Question: Here is my code (largeAsteroids.count is never 0):
'''
var largeAsteroids=[[SKTexture]]()
func randomLargeAsteroidTextures()->Array<SKTexture>{
let i=Int(arc4random())%largeAsteroids.count
return largeAsteroids[i]// this line triggers EXC_BREAKPOINT
}
'''
When I execute my code, I receive no errors but I get a EXC_BREAKPOINT. I ensured there wasn't any breakpoint and at index i there was a valid object.

First I changed SKTexture to AnyObject, it didn't help.
Then I tried to use NSMutableArray instead of swift array, problem still exist:
'''
var largeAsteroids=NSMutableArray()
func randomLargeAsteroidTextures()->AnyObject{
let i=Int(arc4random())%largeAsteroids.count
return largeAsteroids.objectAtIndex(i) // this line triggers EXC_BREAKPOINT
}
'''
update:
Problem solved,
replace:
'''
let i=Int(arc4random())%largeAsteroids.count
'''
by:
'''
let i=Int(arc4random_uniform(UInt32(largeAsteroids.count)))
'''
Thanks for Matt's solution:
> You should probably be using arc4random_uniform. You'll get modulo bias from your current implementation. - Matt Gibson
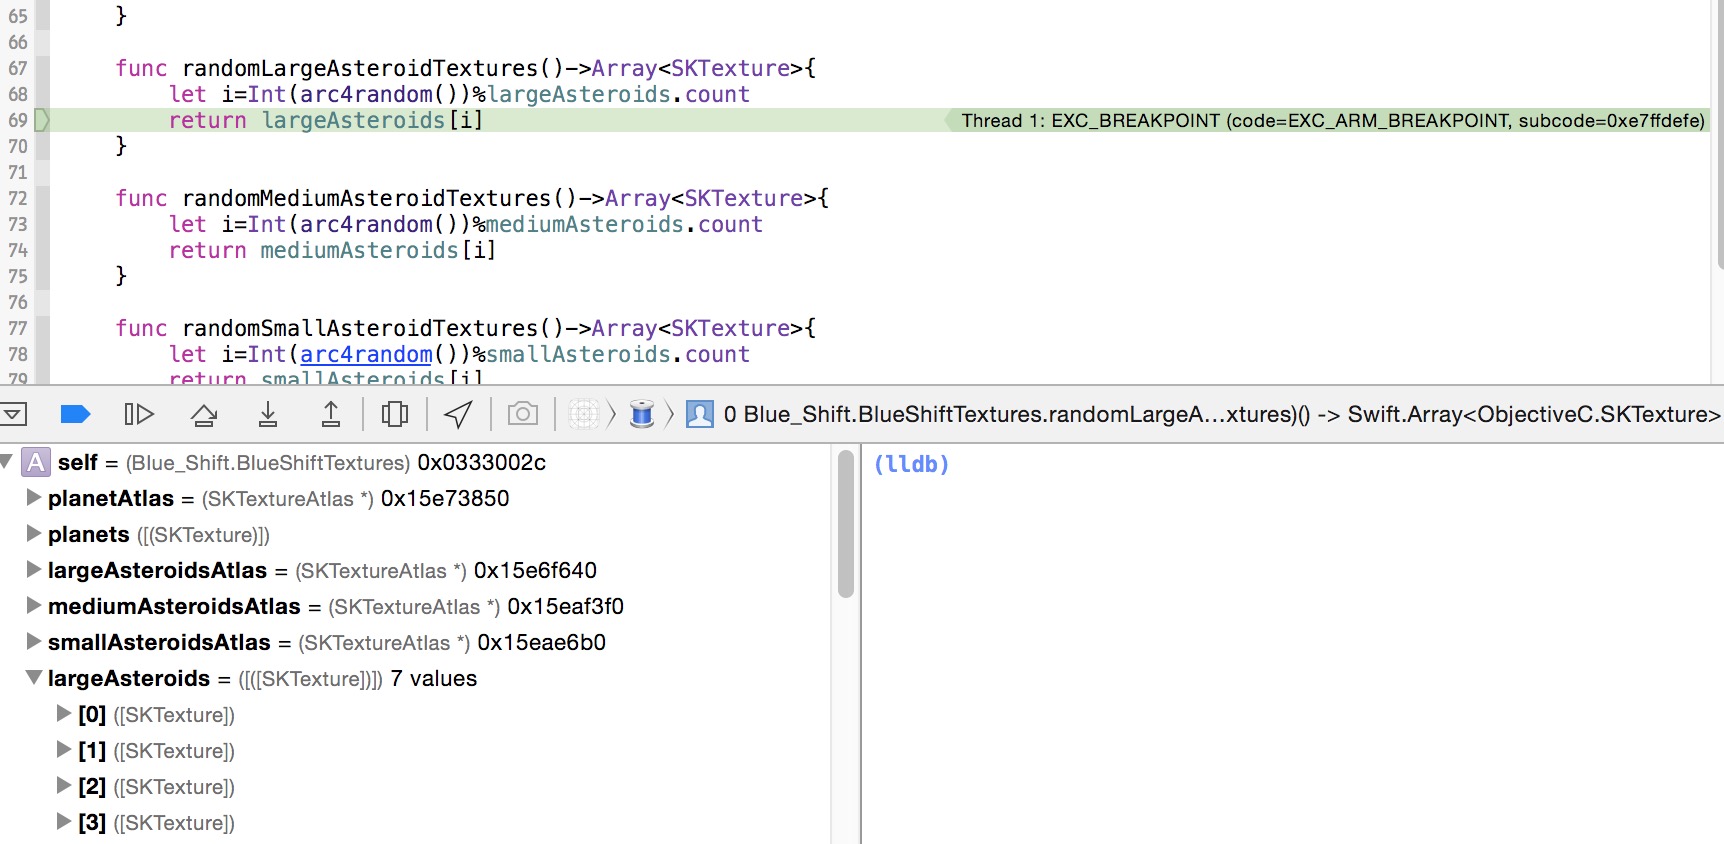
Answer: You were running on a 32-bit target, yes? On a 32-bit target (e.g. iPhone 4), Swift Ints are 32-bits, and signed. However, on any platform, arc4random() returns a 32-bit integer.
Because of this conflict, and your conversion to Int, 'Int(arc4random())', sometimes--in fact, half the time, all else being equal--your number was negative, giving you a negative array index, and causing your problem (though I get EXC_BAD_INSTRUCTION, as I'd expect, when I reproduce the problem; presumably you have a breakpoint set for exceptions?)
My suggestion, to use arc4random_uniform, should work fine as long as the count of your asteroids is never more than Int.max on a 32-bit platform, which is presumably quite unlikely, unless you're giving your gamer a hard time. It will also avoid modulo bias in the random generation, so your resulting random numbers will be more uniformly distributed than in your original solution.